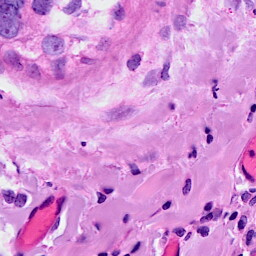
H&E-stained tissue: Breast